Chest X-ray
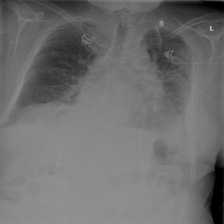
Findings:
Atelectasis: negative
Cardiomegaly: positive
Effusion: positive
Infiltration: negative
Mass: negative
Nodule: negative
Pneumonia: negative
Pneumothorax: negative
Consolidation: negative
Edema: negative
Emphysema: negative
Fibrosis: negative
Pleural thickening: negative
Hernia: negative